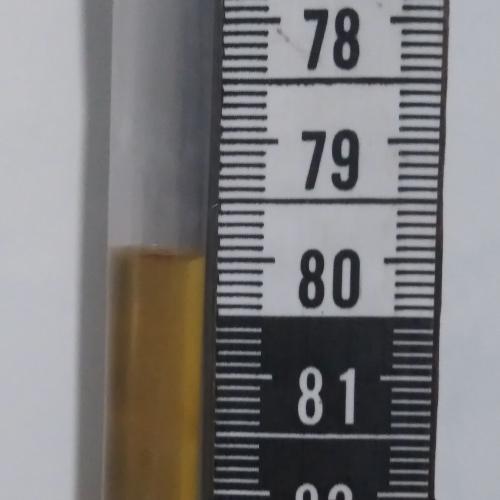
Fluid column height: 80.0 cm